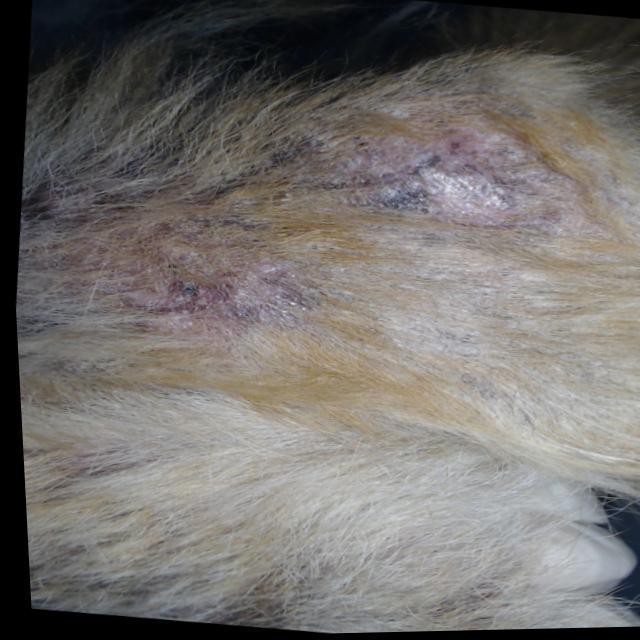
Canine demodicosis (Demodex mange) — caused by Demodex canis mites. Presents with alopecia, follicular papules, pustules, and comedones. Often localized on face and forelimbs.